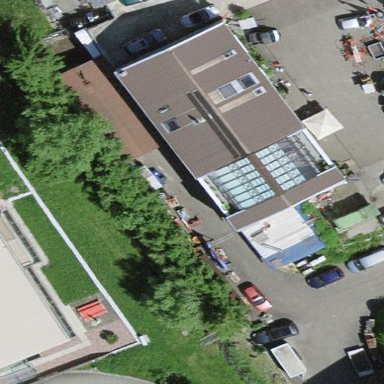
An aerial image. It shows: Industrial building.